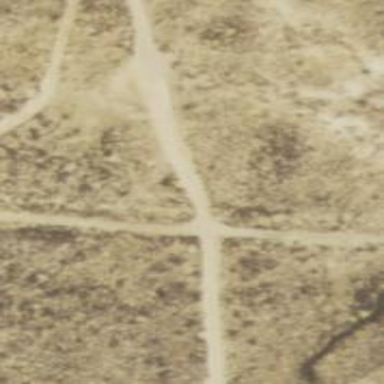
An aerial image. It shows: Track road.